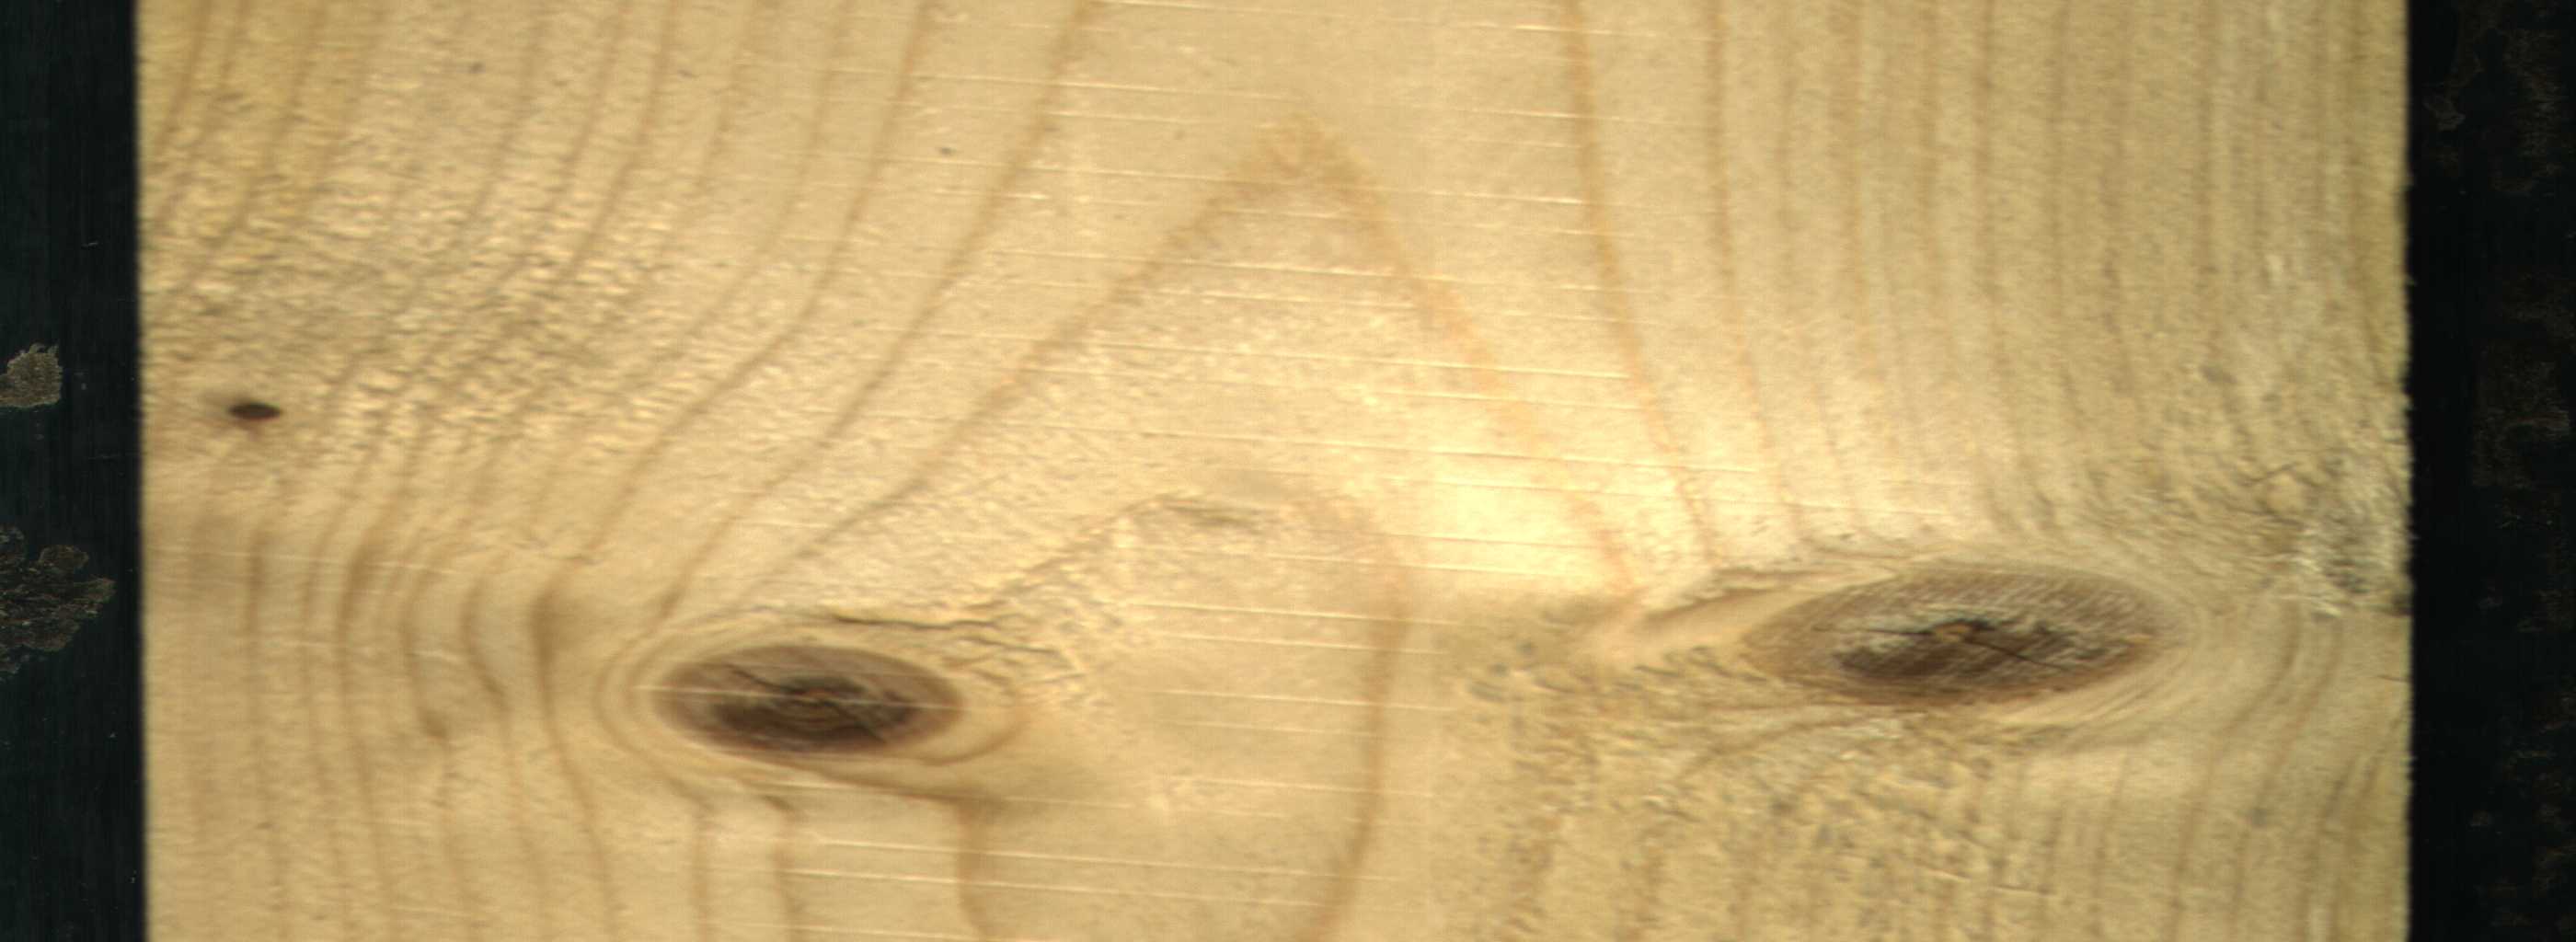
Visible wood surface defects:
Live_Knot
Live_Knot
Live_Knot